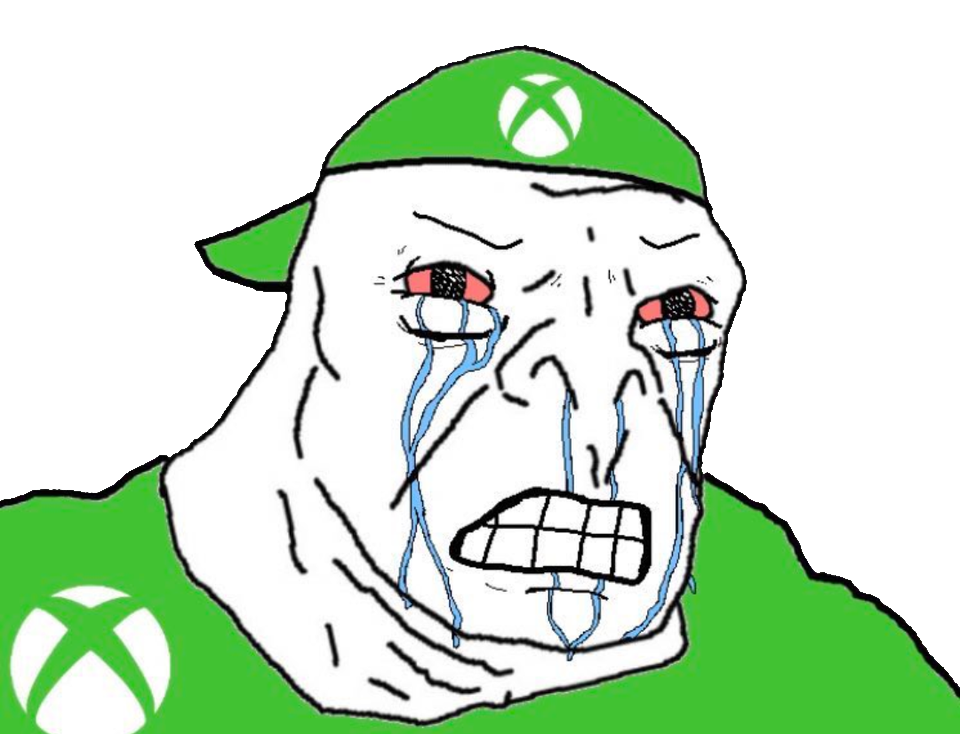
Label: 5_Craig